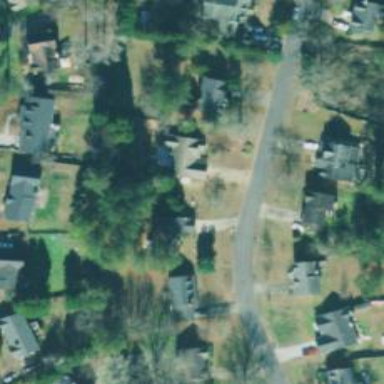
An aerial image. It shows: Residential road with asphalt surface and sidewalk on the left side.